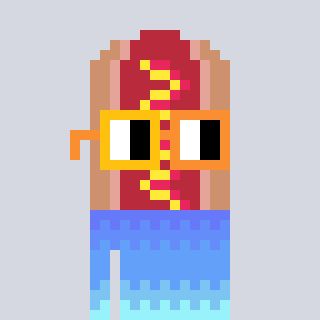
a pixel art character with square yellow and orange glasses, a hotdog-shaped head and a blue-colored body on a cool background